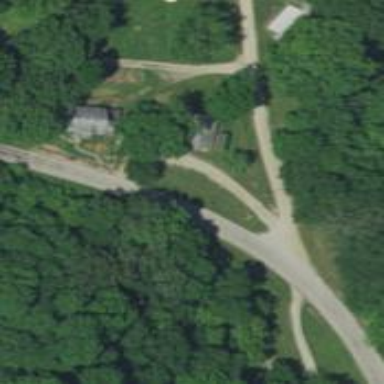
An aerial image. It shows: Unclassified road.